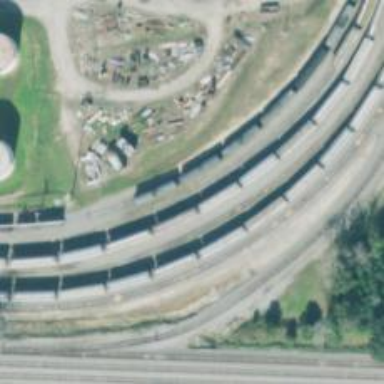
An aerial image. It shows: Railway yard in service.